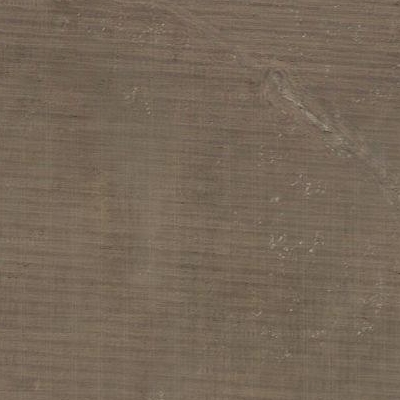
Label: Field